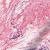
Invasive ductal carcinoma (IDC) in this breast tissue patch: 0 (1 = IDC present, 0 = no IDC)